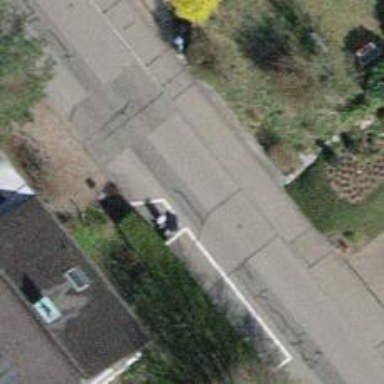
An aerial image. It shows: Chicane for traffic calming.